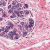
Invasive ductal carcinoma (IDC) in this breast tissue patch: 0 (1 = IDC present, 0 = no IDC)